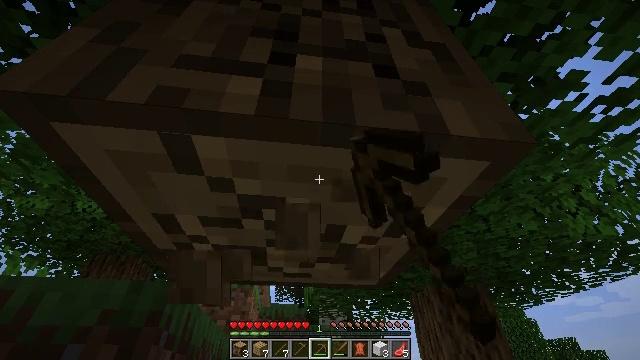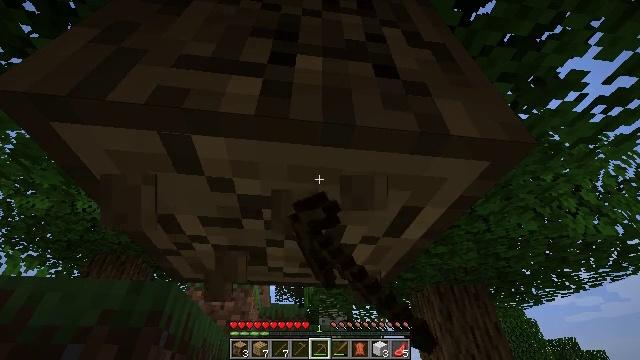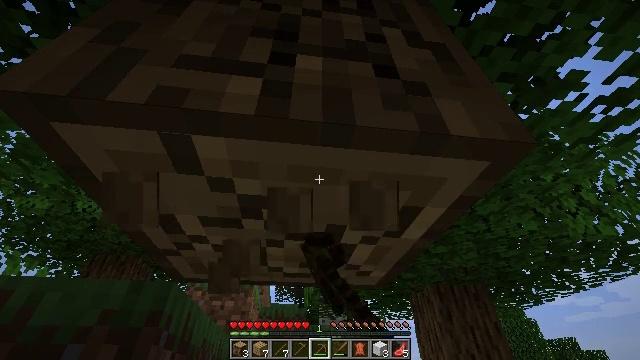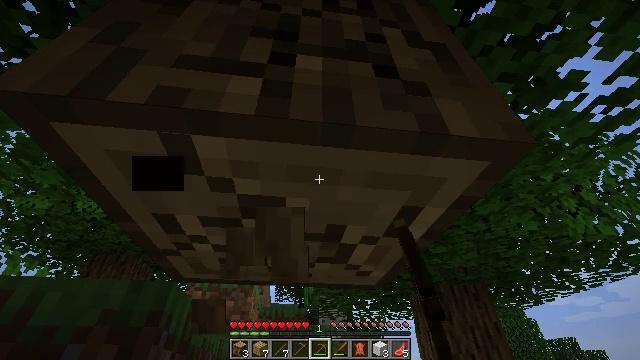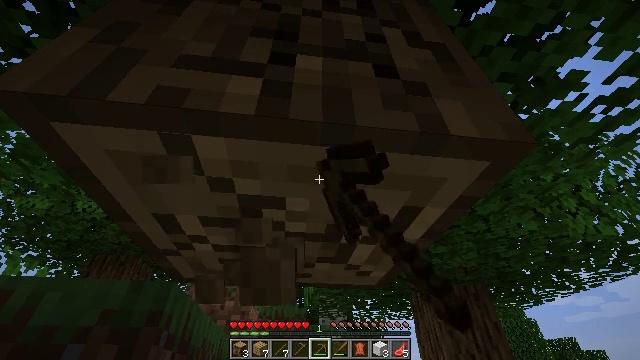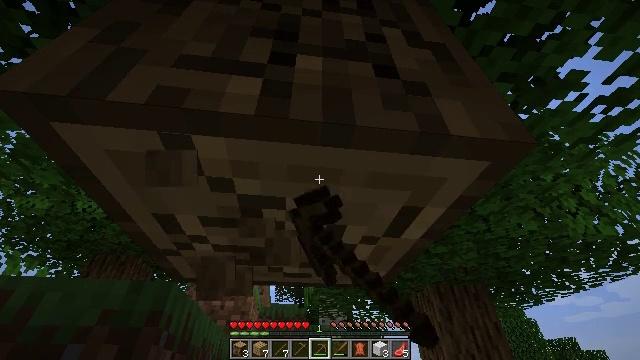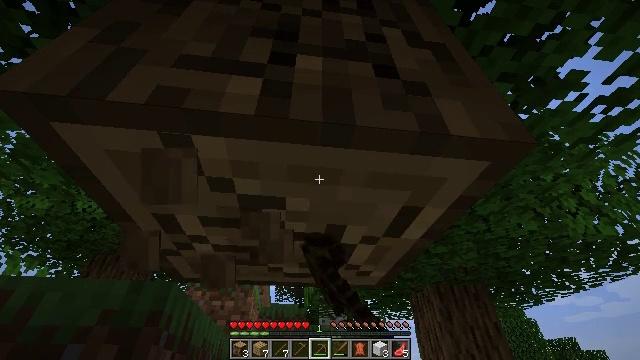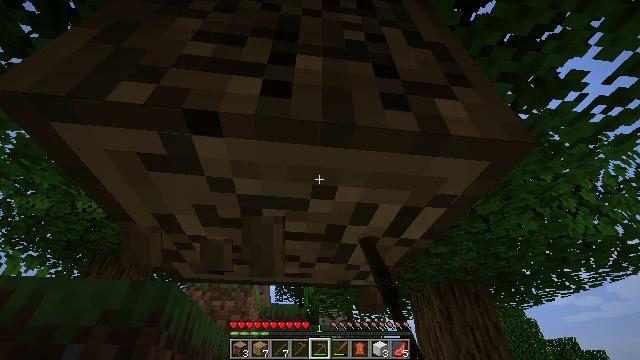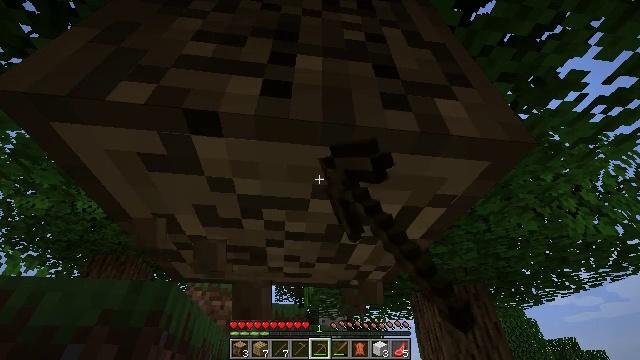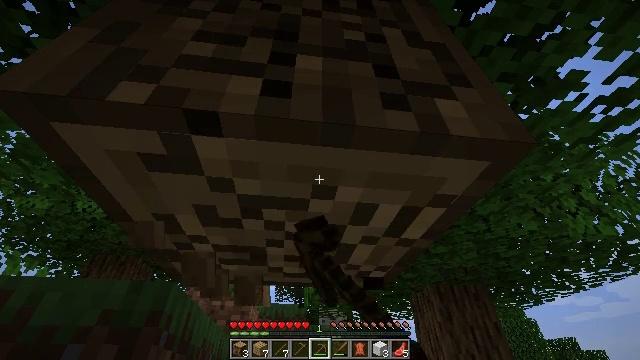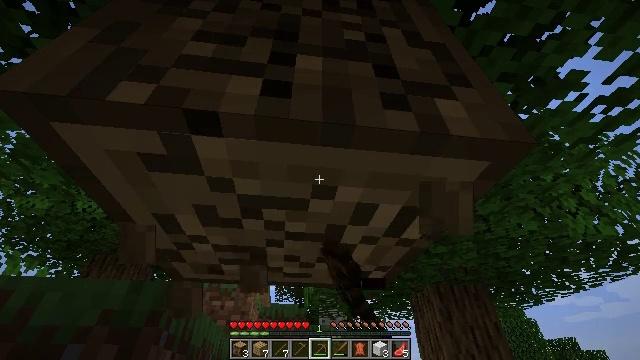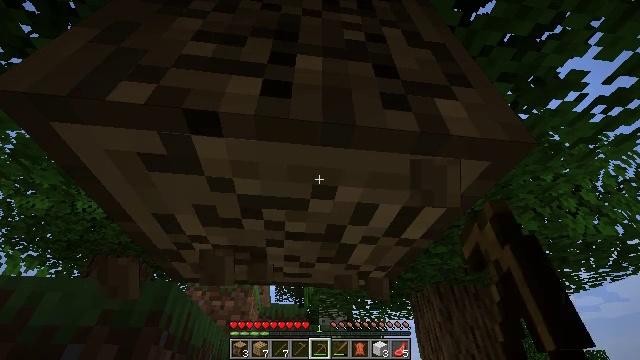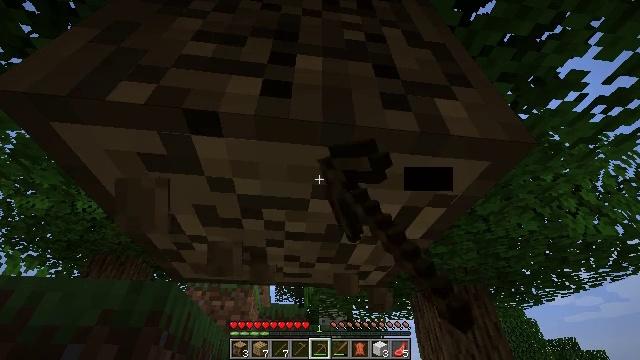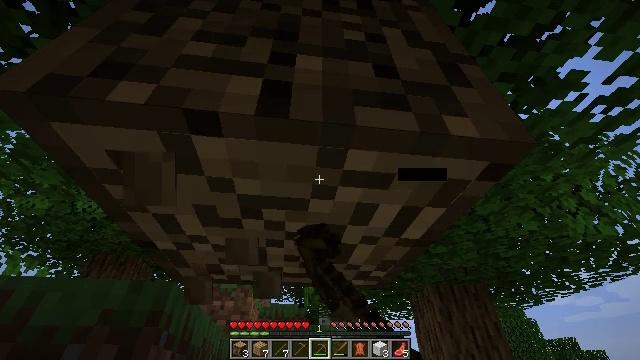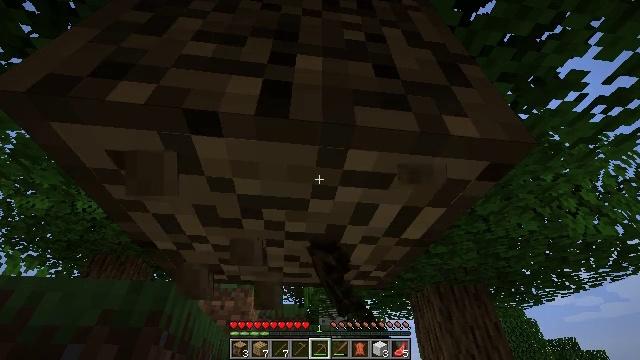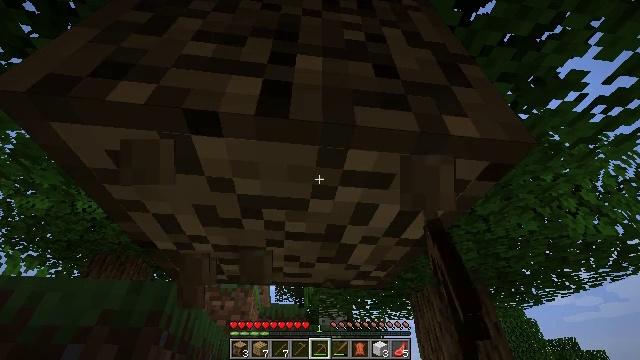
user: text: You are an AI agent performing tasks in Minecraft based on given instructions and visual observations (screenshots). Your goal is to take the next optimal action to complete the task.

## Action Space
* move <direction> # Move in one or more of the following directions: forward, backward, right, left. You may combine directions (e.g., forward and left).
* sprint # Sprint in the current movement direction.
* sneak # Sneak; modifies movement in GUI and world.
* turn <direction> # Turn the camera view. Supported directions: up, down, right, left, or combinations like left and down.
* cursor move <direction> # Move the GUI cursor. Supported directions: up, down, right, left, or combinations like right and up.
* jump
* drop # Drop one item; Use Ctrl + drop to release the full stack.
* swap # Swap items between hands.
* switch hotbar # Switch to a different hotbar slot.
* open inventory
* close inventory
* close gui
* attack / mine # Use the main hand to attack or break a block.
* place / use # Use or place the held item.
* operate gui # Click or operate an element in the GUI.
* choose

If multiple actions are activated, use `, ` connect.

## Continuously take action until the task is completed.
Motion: motion action
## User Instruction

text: Cut down the tree and harvest oak logs.
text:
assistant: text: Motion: attack / mine
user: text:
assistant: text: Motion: attack / mine
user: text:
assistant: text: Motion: attack / mine
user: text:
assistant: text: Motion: attack / mine
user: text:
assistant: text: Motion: attack / mine
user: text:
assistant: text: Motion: attack / mine
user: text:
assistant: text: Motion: attack / mine
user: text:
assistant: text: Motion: attack / mine
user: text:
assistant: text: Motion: attack / mine
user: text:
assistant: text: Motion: attack / mine
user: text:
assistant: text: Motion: attack / mine
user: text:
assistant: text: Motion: attack / mine
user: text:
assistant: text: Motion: attack / mine
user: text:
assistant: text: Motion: attack / mine
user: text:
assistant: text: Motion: attack / mine
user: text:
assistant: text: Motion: attack / mine
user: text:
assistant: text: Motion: attack / mine
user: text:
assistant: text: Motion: attack / mine
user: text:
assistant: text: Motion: attack / mine
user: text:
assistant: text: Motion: attack / mine
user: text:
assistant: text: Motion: attack / mine
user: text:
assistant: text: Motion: attack / mine
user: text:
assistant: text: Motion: attack / mine
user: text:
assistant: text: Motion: attack / mine
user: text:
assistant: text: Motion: attack / mine
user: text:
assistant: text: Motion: attack / mine
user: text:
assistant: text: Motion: attack / mine
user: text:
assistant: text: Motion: attack / mine
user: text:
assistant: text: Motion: attack / mine
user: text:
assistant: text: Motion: attack / mine